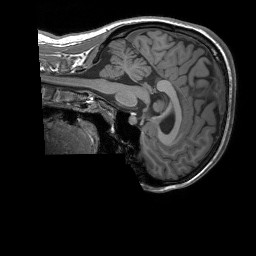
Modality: T1w
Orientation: sagittal
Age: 23
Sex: female
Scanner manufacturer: siemens
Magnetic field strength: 3 T
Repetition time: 1.9 s
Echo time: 0.00227 s